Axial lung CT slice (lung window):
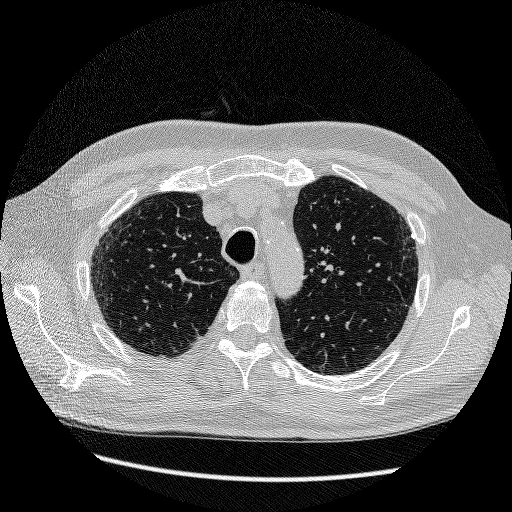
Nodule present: yes
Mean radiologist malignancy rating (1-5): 1